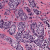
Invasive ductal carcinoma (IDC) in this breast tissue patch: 1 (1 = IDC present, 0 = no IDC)